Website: home-depot
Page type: delivery-shipping
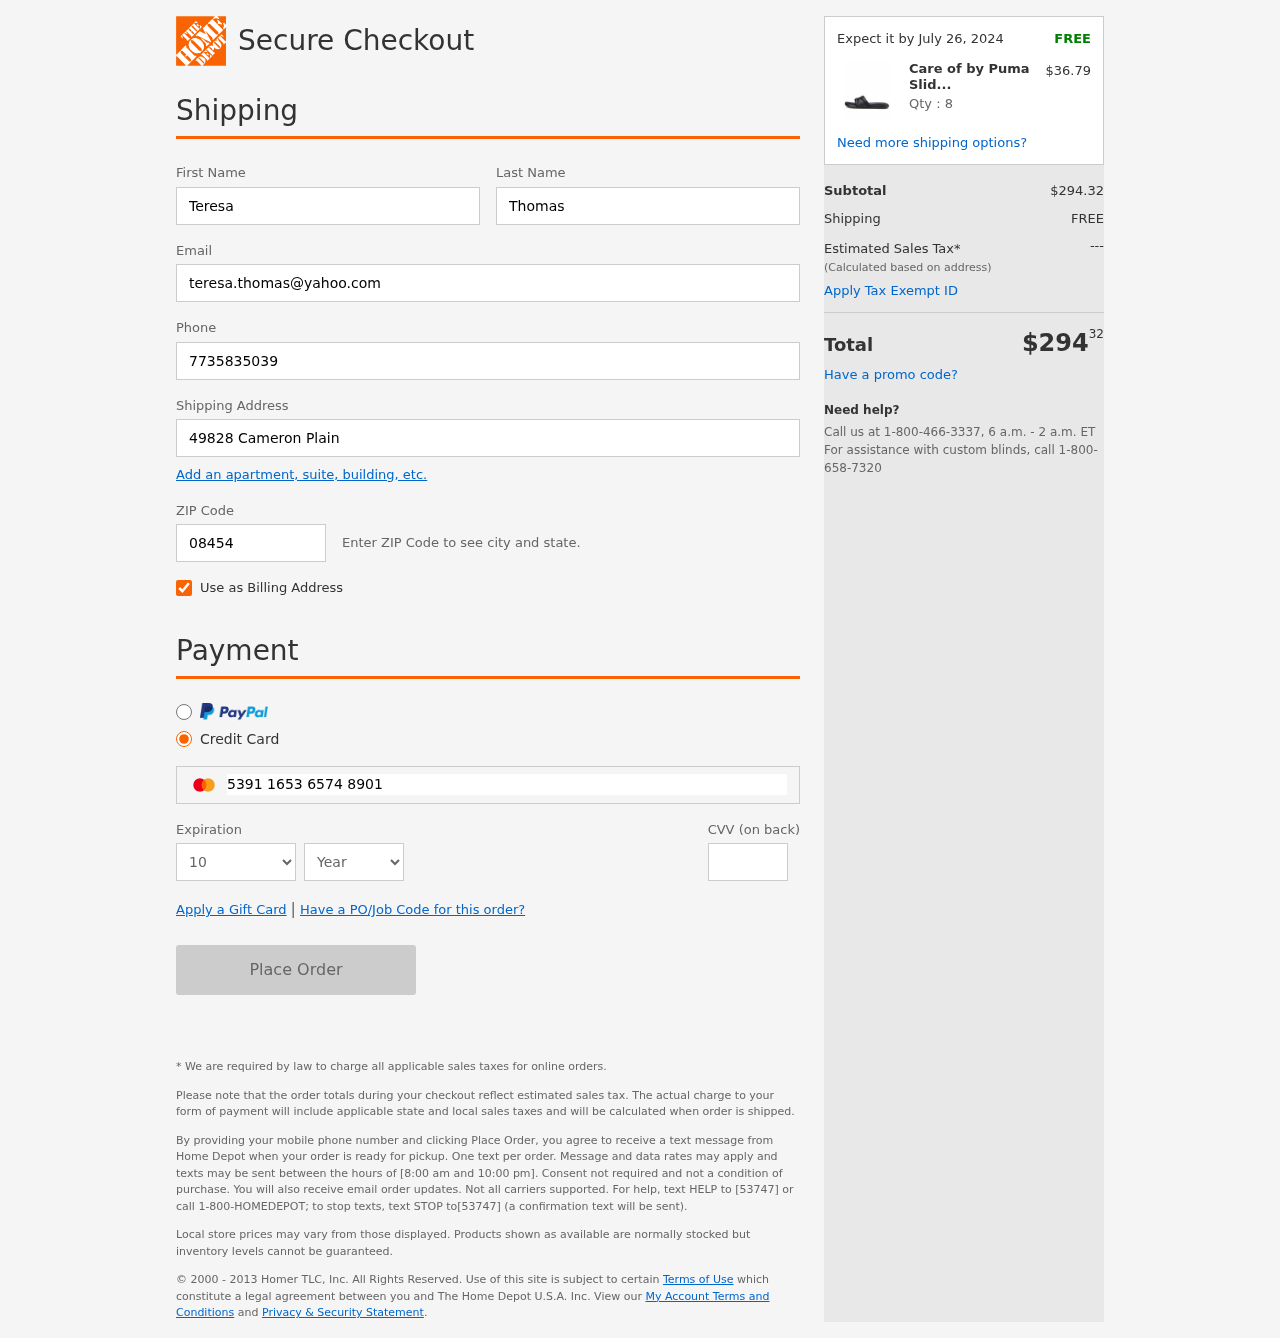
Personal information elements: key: PII_CARD_CVV
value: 549
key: PII_CARD_EXPIRY_MONTH
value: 10
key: PII_CARD_EXPIRY_YEAR
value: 30
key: PII_CARD_NUMBER
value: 5391 1653 6574 8901
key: PII_EMAIL
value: teresa.thomas@yahoo.com
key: PII_FIRSTNAME
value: Teresa
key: PII_LASTNAME
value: Thomas
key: PII_PHONE
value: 7735835039
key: PII_POSTCODE
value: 08454
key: PII_STREET
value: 49828 Cameron Plain
Product elements: key: PRODUCT1_NAME
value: Care of by Puma Slide 2 Women's Flip Flops
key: PRODUCT1_PRICE
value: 36.79
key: PRODUCT1_QUANTITY
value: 8
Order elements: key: ORDER_DELIVERY_DATE
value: Expect it by July 26, 2024
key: ORDER_SUBTOTAL
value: $294.32
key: ORDER_SHIPPING_COST
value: FREE
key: ORDER_TOTAL
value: $29432